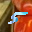
Label: 5